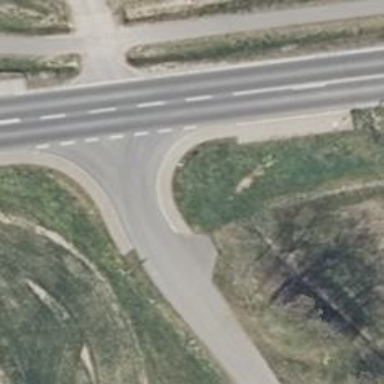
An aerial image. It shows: Road with "give way" sign.